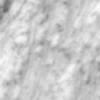
Label: no_change